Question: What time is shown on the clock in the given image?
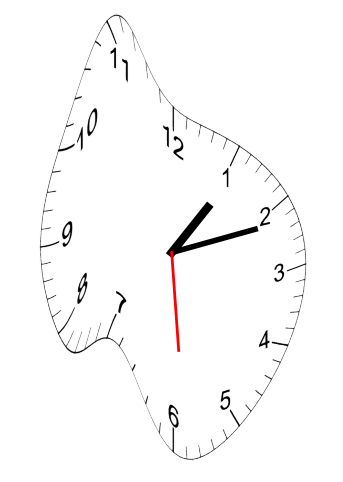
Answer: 01:11:29